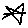
Label: star